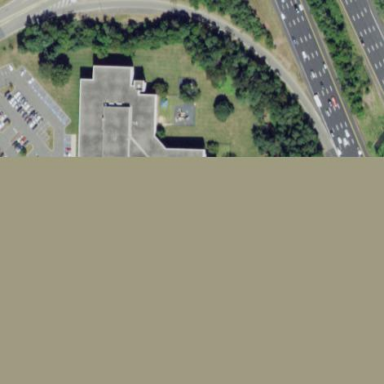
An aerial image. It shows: Office building.